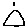
Label: triangle